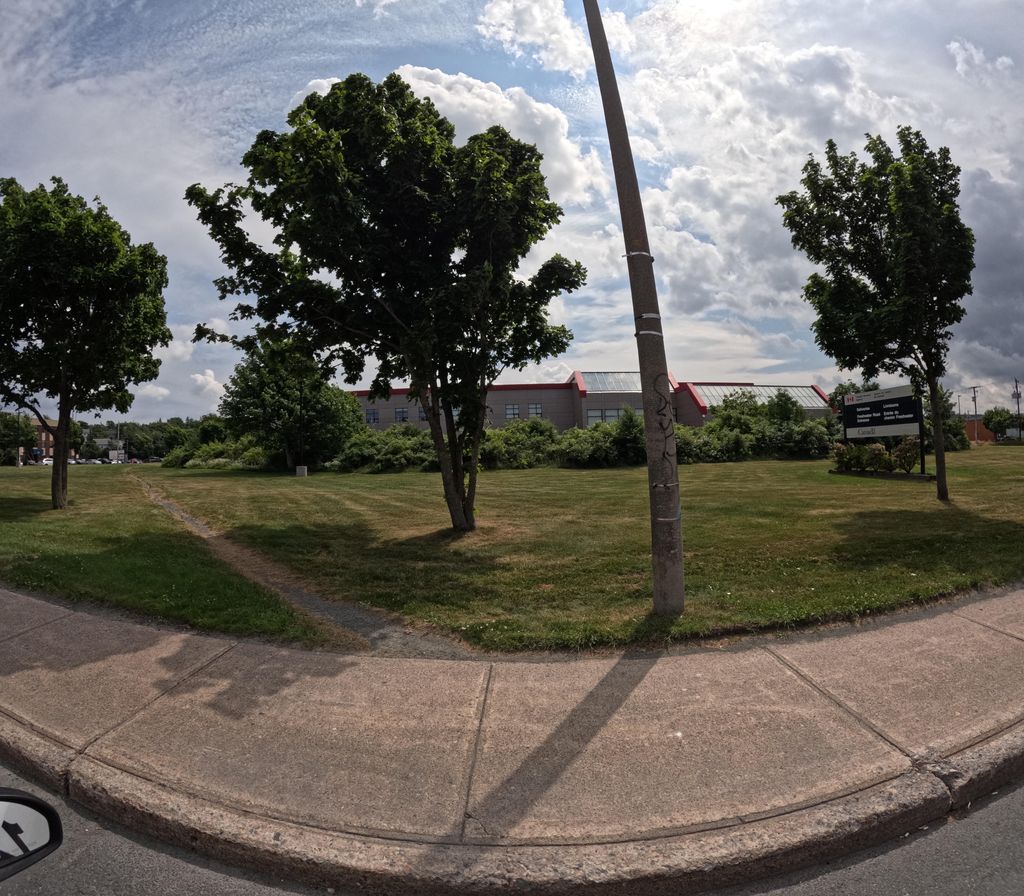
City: st_johns